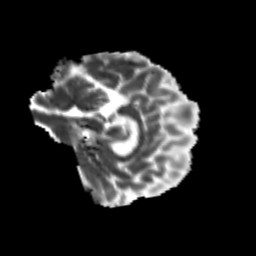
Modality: MD
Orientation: sagittal
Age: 23
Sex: female
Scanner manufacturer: siemens
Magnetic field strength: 3 T
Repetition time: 3.5 s
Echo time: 0.104 s